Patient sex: F
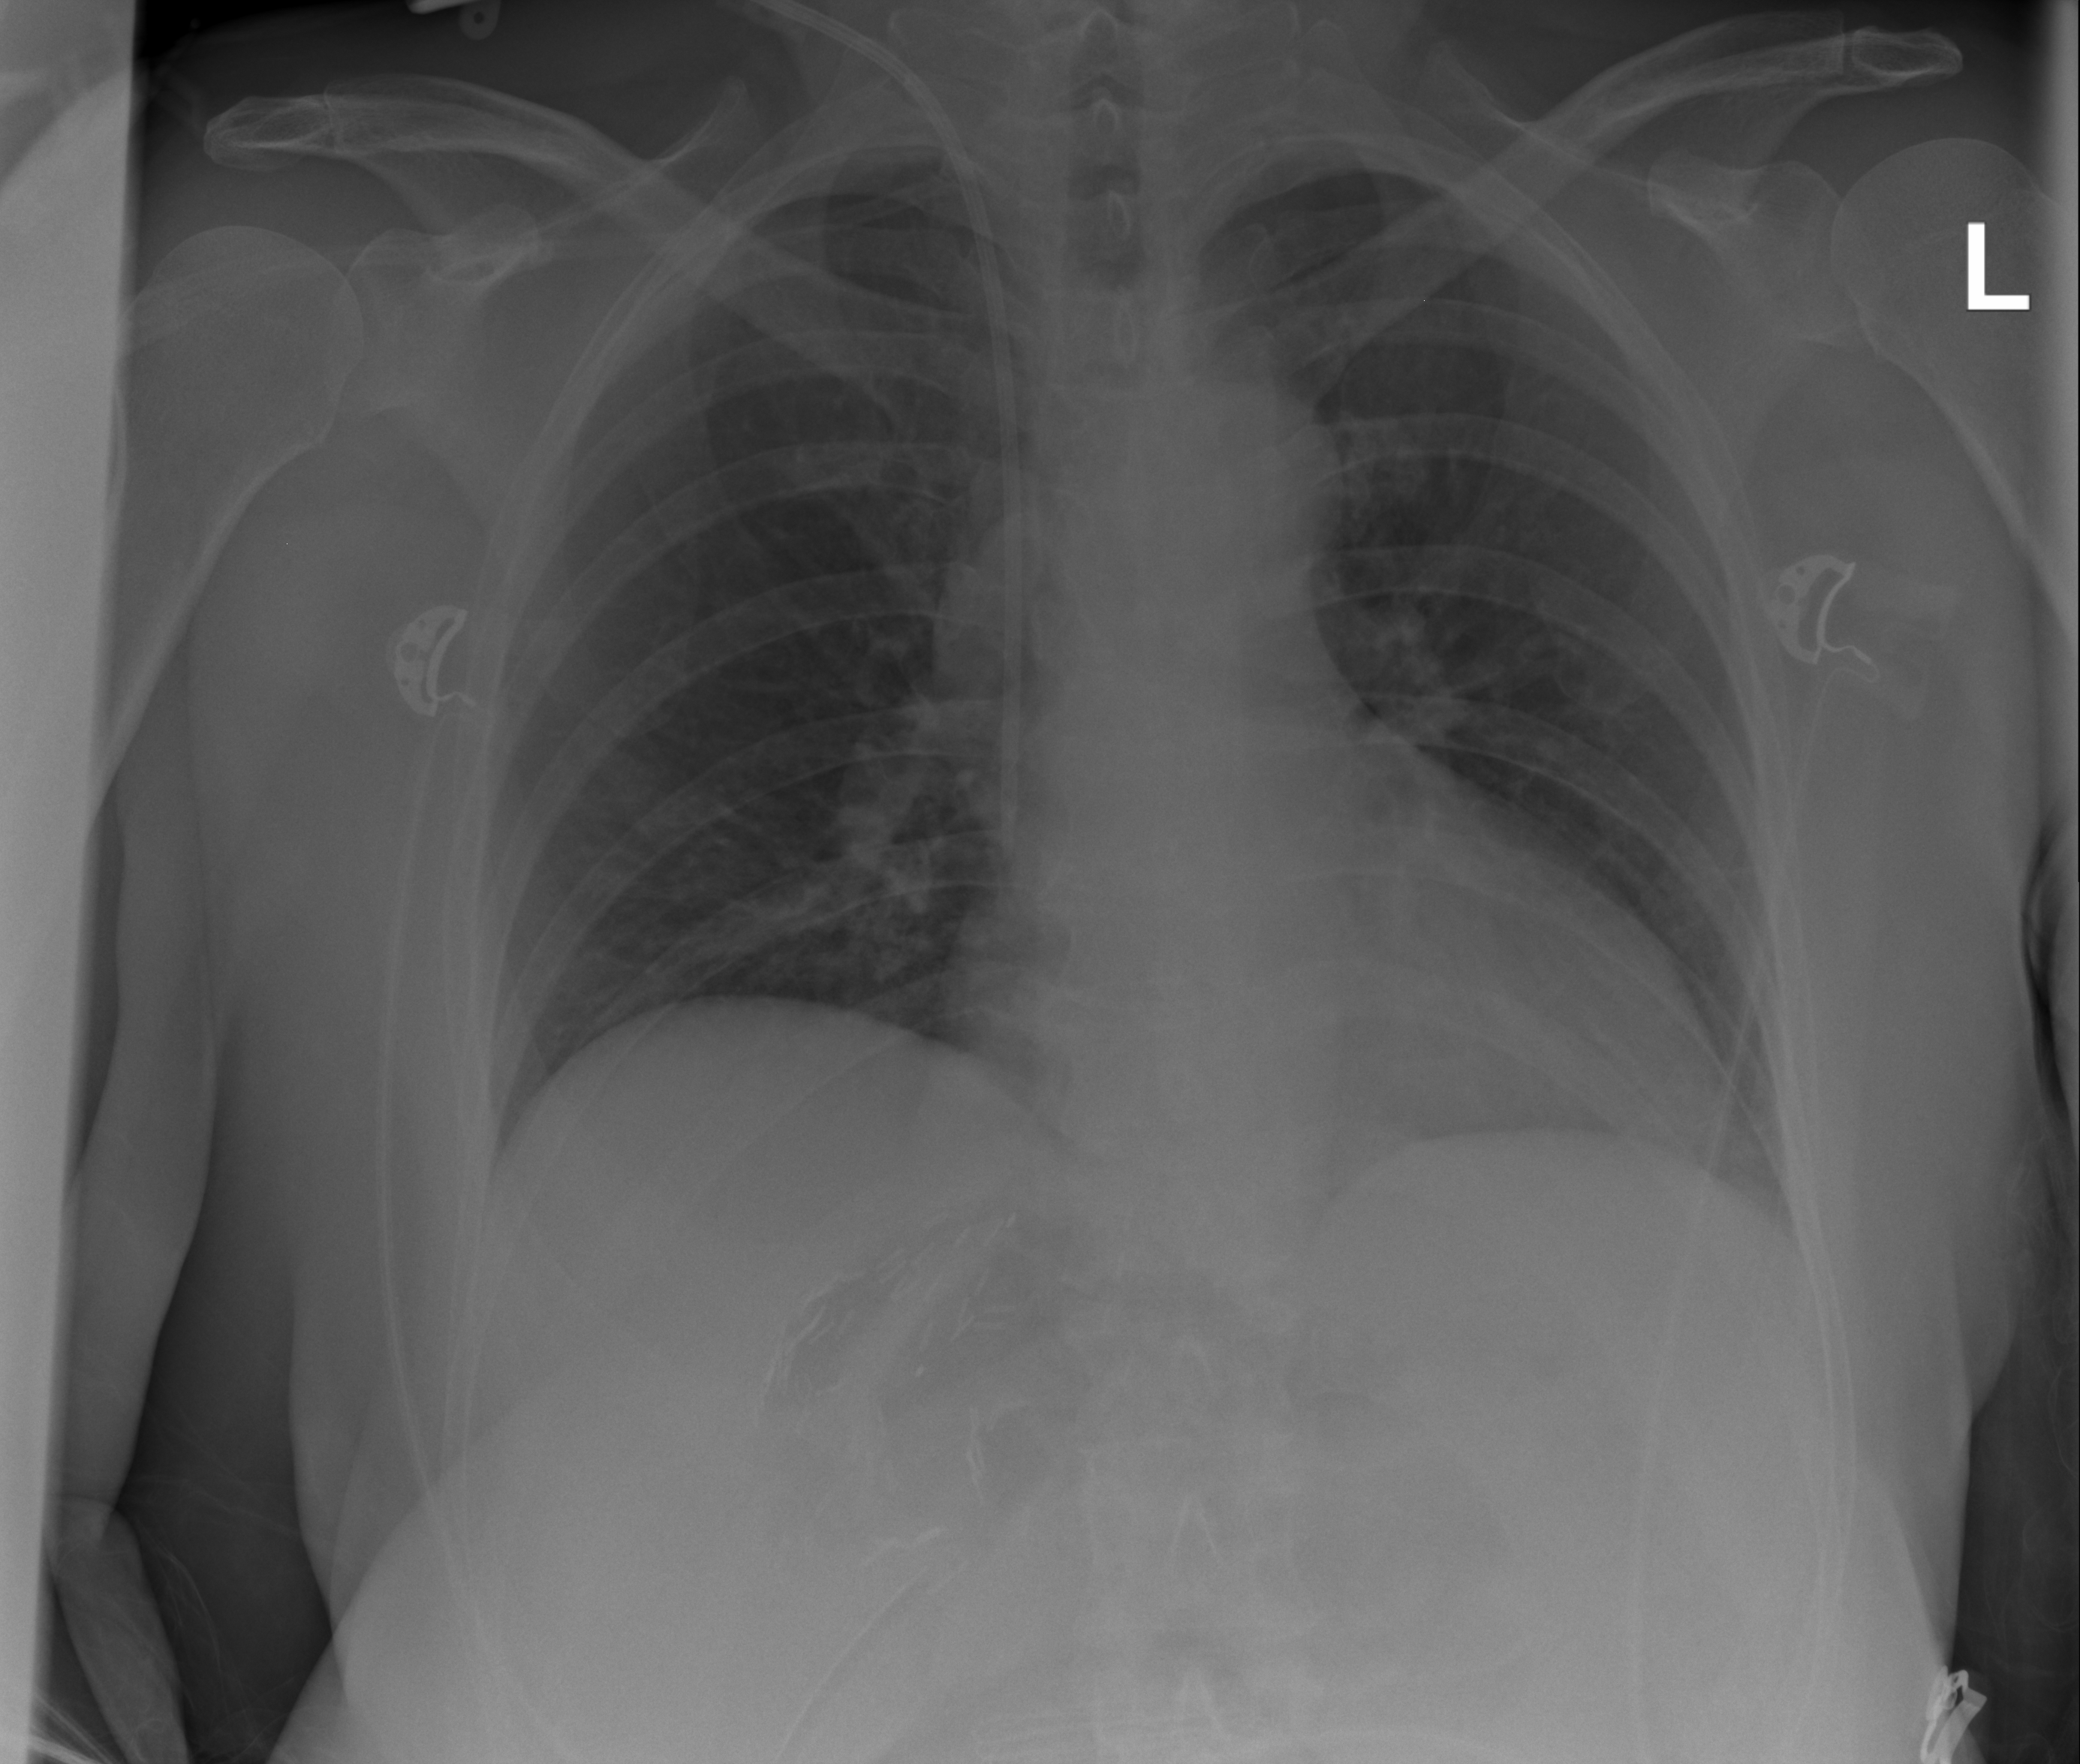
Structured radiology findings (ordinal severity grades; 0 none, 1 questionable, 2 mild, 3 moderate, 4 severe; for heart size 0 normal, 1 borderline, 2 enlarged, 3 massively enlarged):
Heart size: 2
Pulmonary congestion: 0
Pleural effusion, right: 0
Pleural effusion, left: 0
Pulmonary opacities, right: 2
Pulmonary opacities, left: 0
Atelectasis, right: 2
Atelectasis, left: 2